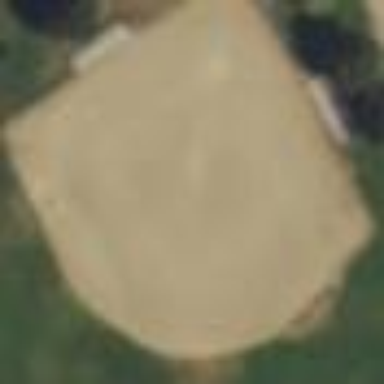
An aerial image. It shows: Baseball pitch for leisure land.